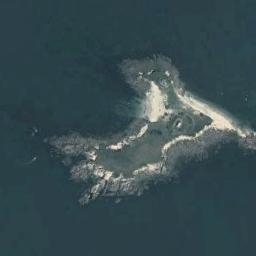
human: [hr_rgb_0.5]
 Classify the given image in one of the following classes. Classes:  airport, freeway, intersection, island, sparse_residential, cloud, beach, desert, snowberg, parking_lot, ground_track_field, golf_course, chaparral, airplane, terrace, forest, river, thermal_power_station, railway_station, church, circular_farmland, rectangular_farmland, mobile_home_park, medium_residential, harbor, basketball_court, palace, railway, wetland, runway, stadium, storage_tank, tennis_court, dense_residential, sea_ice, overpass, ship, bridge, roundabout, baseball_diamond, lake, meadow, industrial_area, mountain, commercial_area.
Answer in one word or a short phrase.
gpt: island